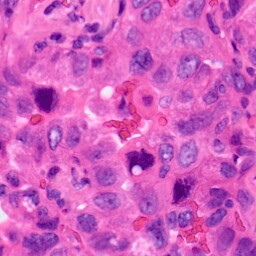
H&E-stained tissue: Lung